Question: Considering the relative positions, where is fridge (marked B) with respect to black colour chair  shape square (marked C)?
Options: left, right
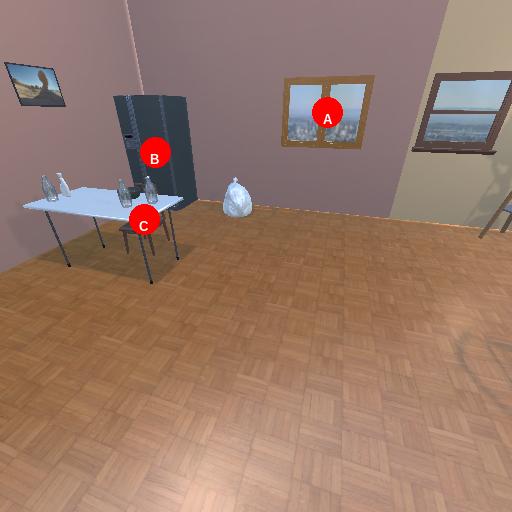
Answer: left